Question: I created the HTML5 version for the Pattern login like Android, but unfortunately I know not much of HTML5 as to give the required functionality.
How I can do that with the mouse can given action?
My project is this:
<URL>
'''
var size = 3; // Dimensions -> 3x3.
var ancho = size * 82 + 10;
var alto = ancho;
var drawingCanvas = createCanvas(document.getElementById('canvas'), 600, 600);
var context = drawingCanvas.context;
context.beginPath();
CrearContenedor(context,0,0,ancho,alto,15);
for (var i = 1; i <= size; i++) {
for (var j = 1; j <= size; j++) {
CrearBoton(context, i * 80 - 32, j * 80 - 32, ancho, alto);
}
}
'''
And the result is:

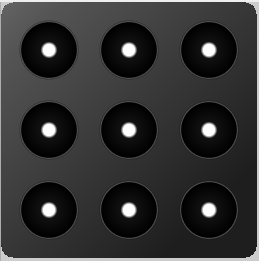
Answer: Checkout "Pattern Lock" jquery plugin at <URL>